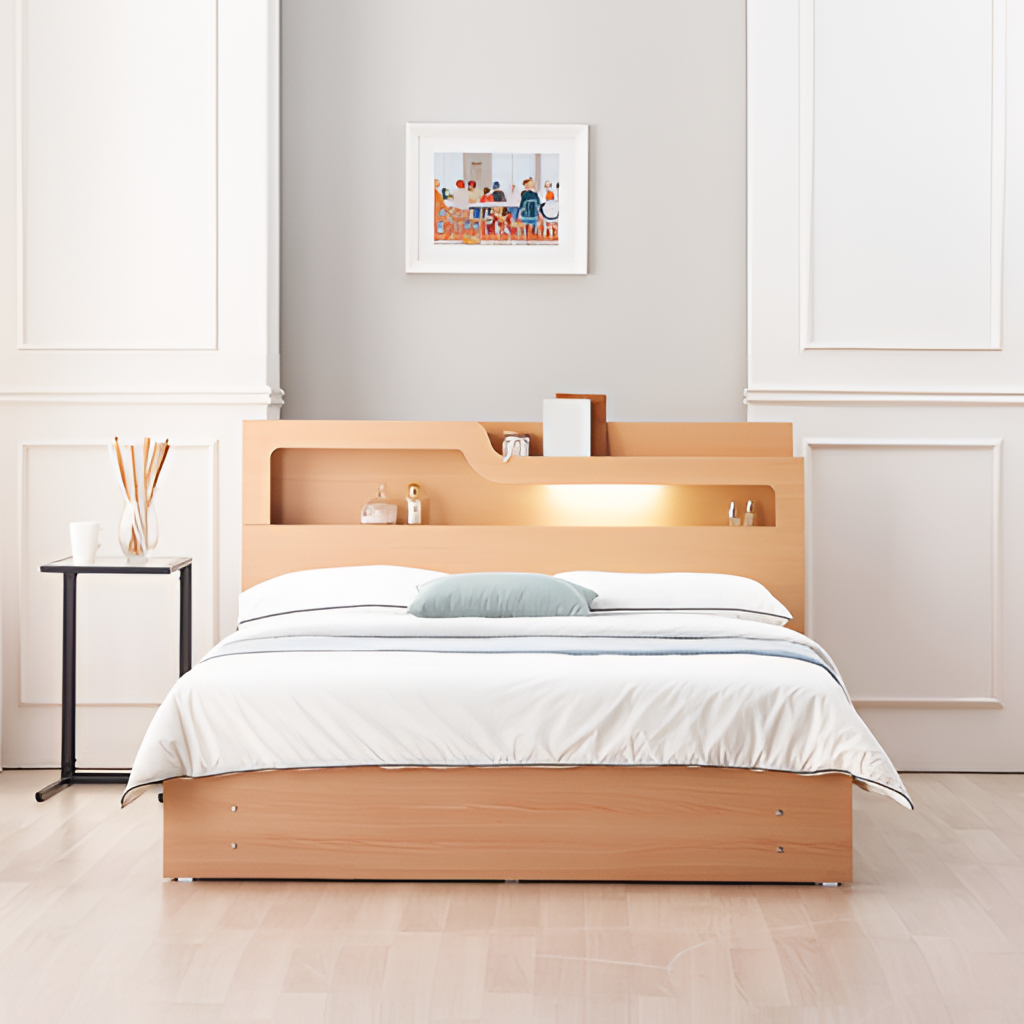
beige wood illuminated headboard bed, bedroom, minimalist, wood flooring, with plank pattern, beige paint wallpaper, with panelled pattern